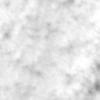
Label: no_change